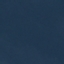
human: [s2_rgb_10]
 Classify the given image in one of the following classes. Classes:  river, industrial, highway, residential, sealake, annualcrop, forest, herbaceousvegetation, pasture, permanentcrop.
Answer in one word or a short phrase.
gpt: SeaLake